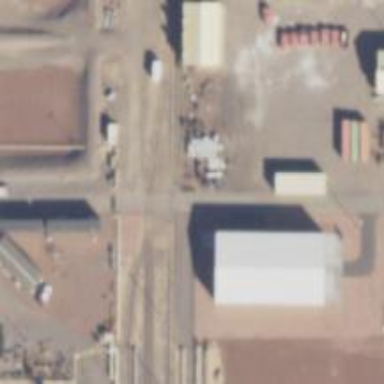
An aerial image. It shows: Rail spur service.